Field crop: tomato
Growth stage: 2
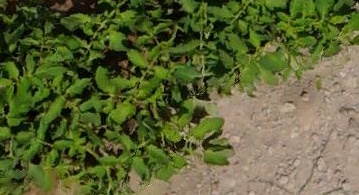
Species: tomato